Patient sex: M
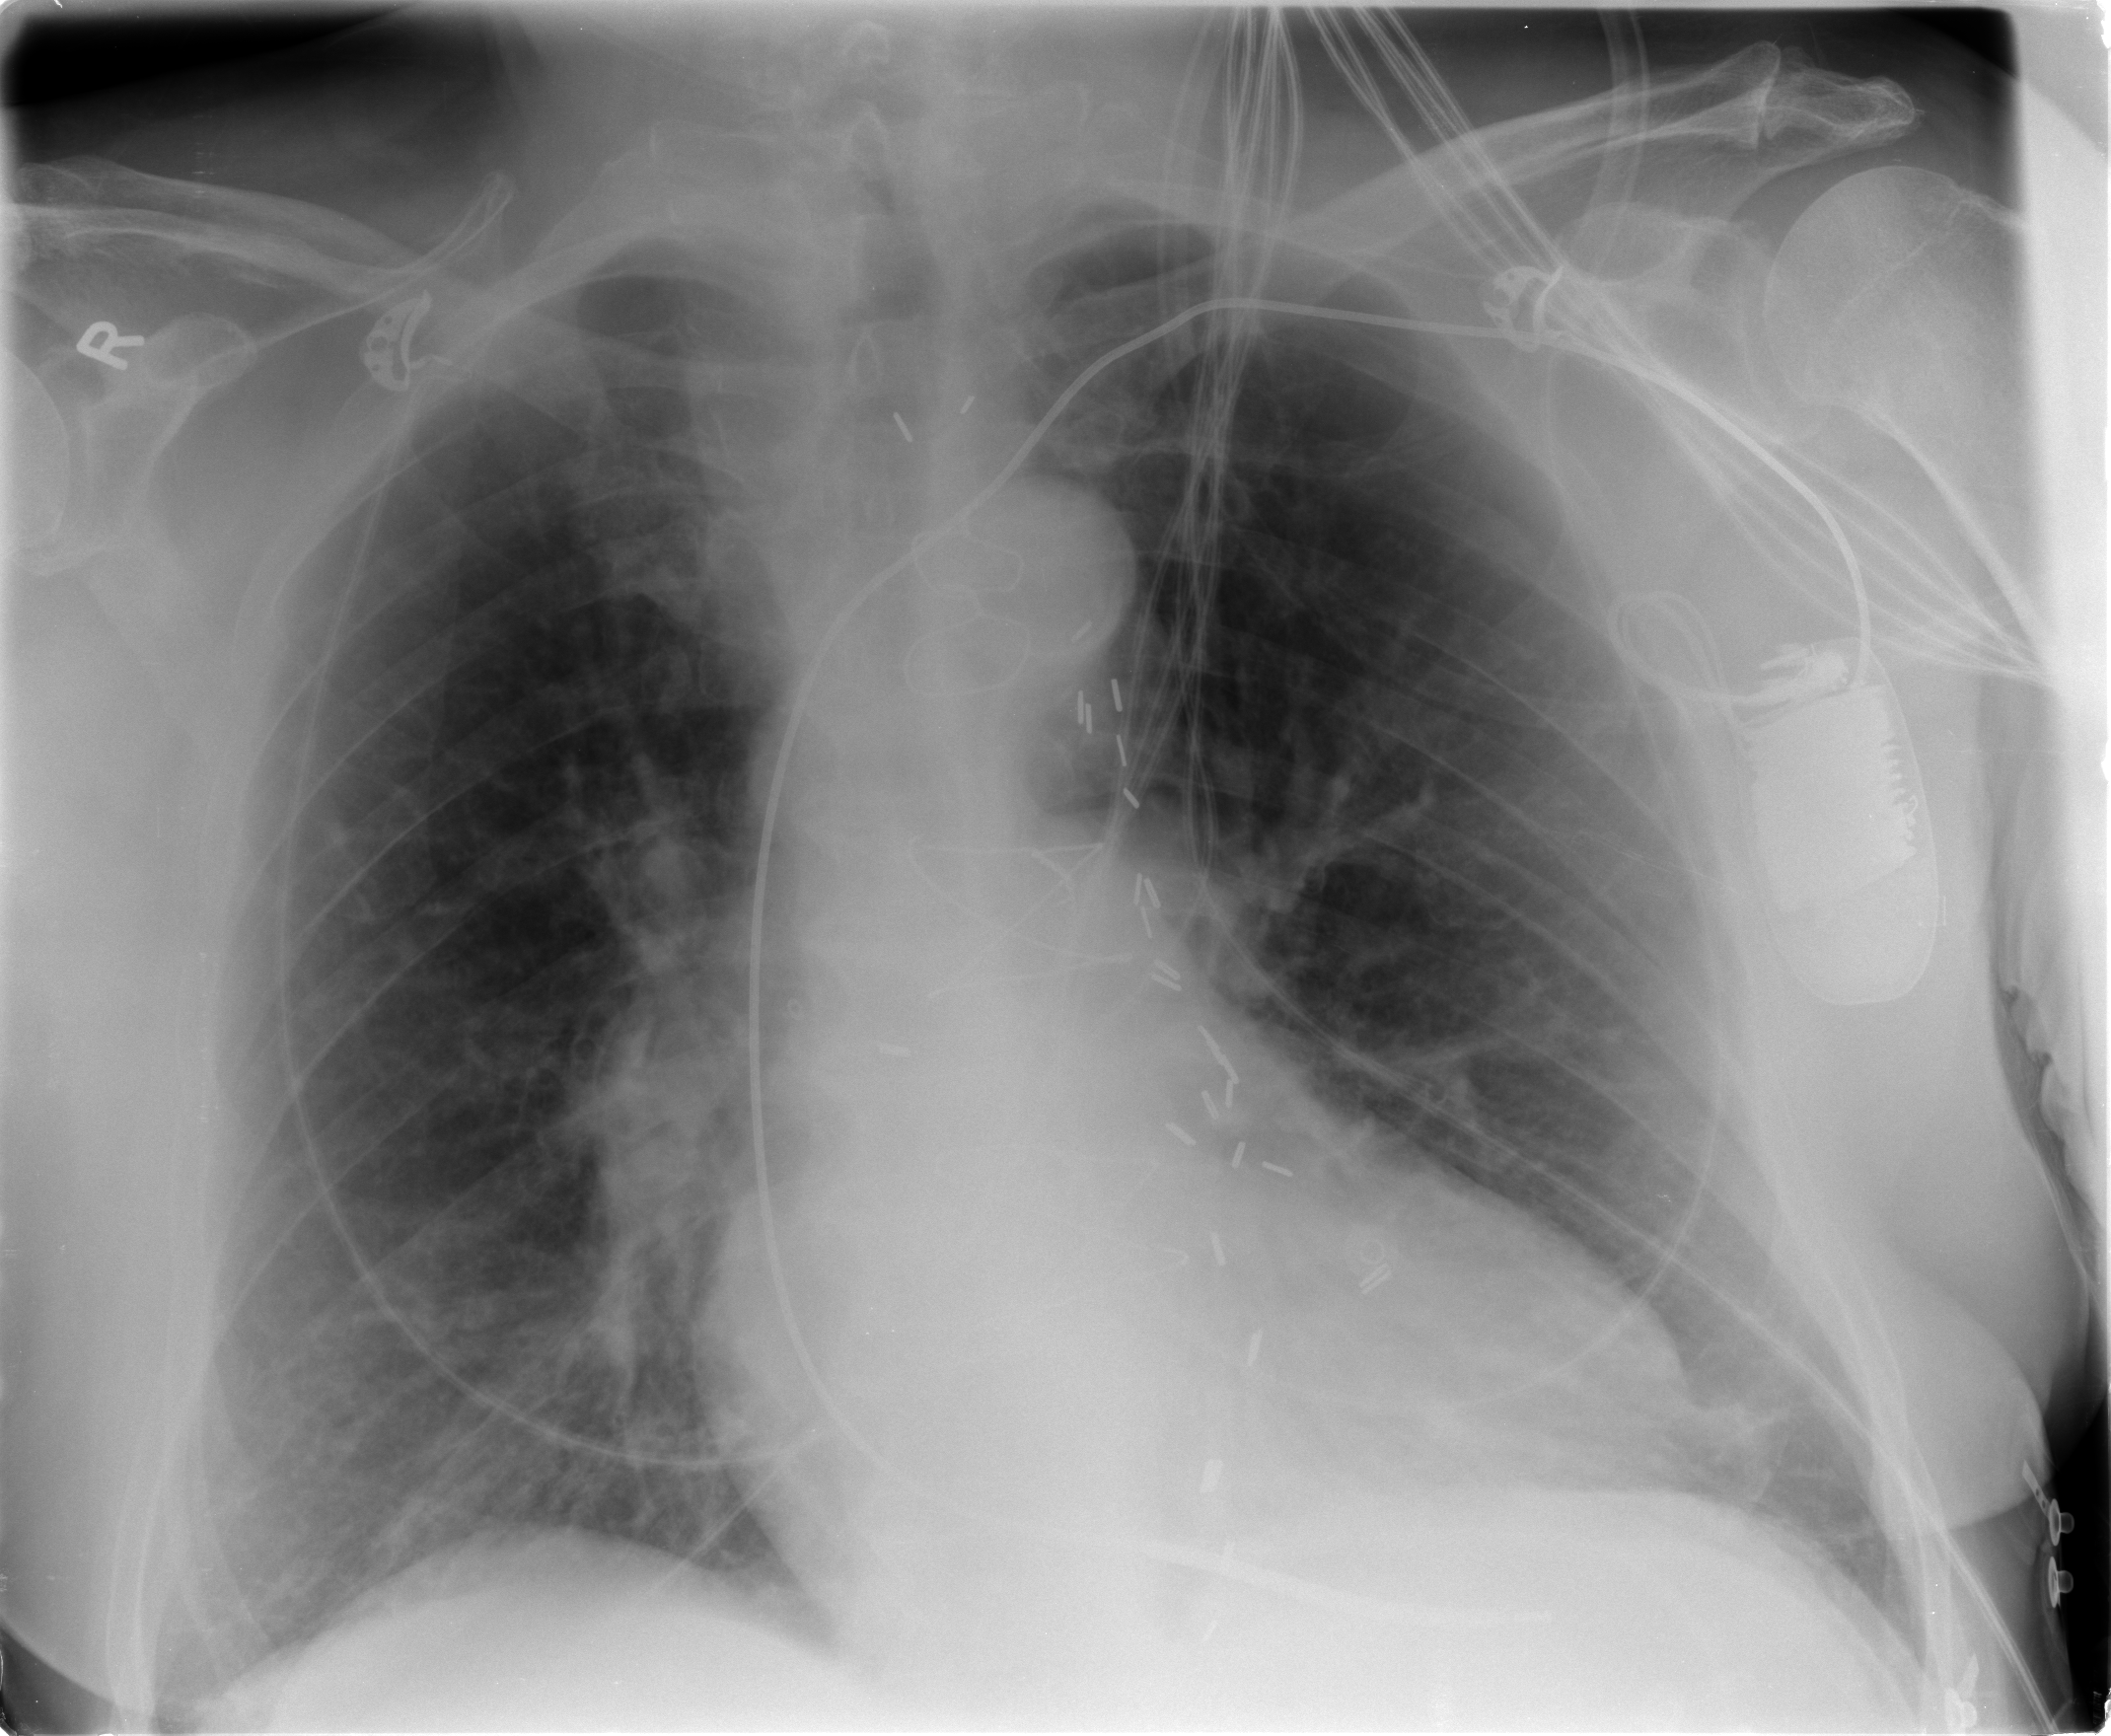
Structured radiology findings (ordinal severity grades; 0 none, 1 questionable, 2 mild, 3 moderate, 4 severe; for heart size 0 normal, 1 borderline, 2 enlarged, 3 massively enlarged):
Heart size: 2
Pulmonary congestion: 2
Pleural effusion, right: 0
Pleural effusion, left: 0
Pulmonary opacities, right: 0
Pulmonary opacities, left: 0
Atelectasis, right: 2
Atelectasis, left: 2